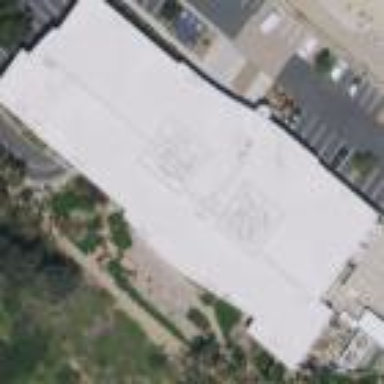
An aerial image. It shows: Industrial building.